A spectrogram of one vibration snapshot from a rotating bearing is shown (time on one axis, frequency on the other). Based on the visible evidence, which condition applies: normal, inner_race, outer_race, ball?
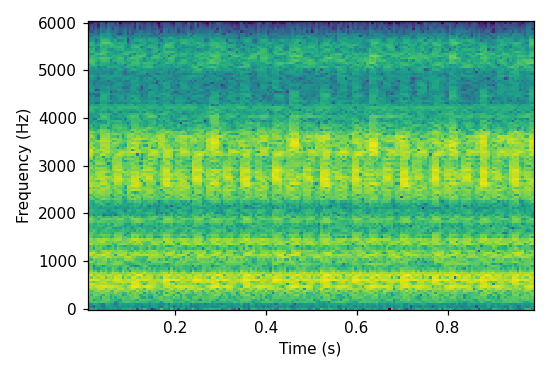
Answer: outer_race